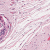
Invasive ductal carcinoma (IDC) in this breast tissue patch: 0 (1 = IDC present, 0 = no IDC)